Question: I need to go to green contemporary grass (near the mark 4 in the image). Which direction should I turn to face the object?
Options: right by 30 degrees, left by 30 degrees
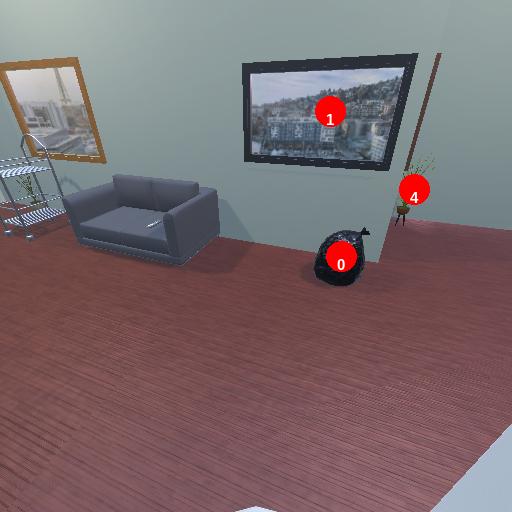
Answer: right by 30 degrees